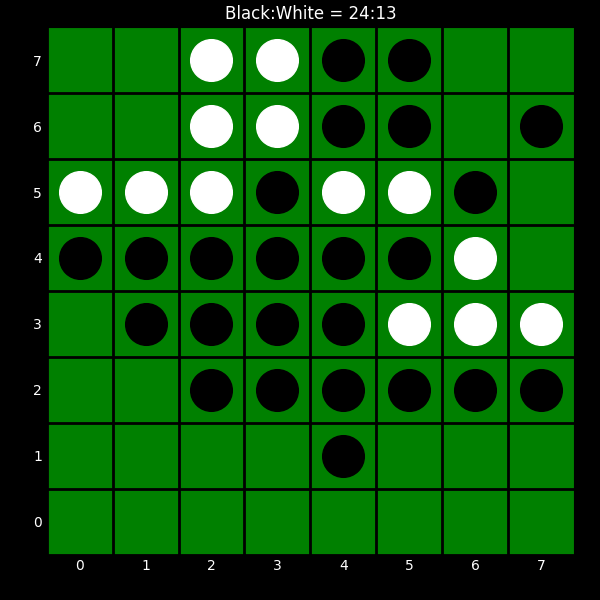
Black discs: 24
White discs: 13